Interaction volume radius: 5 \u00c5
Interaction volume height: 10 \u00c5
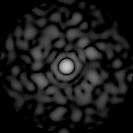
Disorder parameter: 0.9061